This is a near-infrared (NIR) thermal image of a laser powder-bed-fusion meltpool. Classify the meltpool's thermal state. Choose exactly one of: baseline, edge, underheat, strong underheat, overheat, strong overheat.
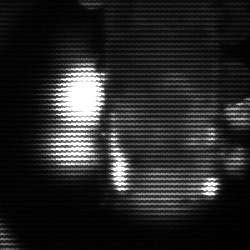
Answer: strong underheat